Field crop: tomato
Growth stage: 2
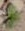
Species: solanum